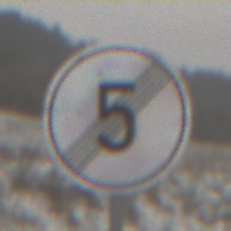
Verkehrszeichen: EndeGeschwindigkeit5
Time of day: Midday
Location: Outdoor (Nature)
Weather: Overcast
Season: Winter
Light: Natural